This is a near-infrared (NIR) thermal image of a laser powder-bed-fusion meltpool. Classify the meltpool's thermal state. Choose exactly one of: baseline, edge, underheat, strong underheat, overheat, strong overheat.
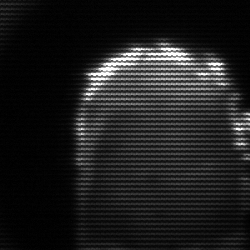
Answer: baseline